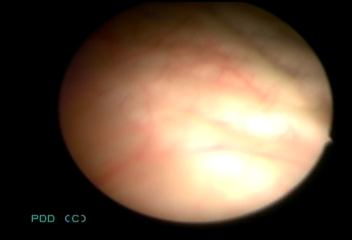
Modality: WLC
Class: Normal mucosa
Bladder cancer association: No